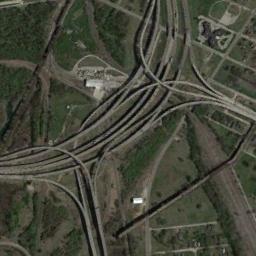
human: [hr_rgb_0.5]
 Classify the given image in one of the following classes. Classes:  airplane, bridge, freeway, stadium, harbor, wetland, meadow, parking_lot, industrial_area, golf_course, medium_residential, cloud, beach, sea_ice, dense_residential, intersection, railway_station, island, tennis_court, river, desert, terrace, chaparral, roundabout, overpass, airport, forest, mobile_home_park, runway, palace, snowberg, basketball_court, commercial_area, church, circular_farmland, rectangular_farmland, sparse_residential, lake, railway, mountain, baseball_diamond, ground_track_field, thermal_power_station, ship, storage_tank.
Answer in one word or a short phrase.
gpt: overpass